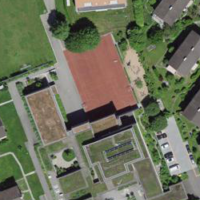
EUNIS habitat code: 53
Species observed at this site:
Pica pica
Corvus corone
Fringilla coelebs
Passer domesticus
Spinus spinus
Turdus merula